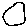
Label: circle